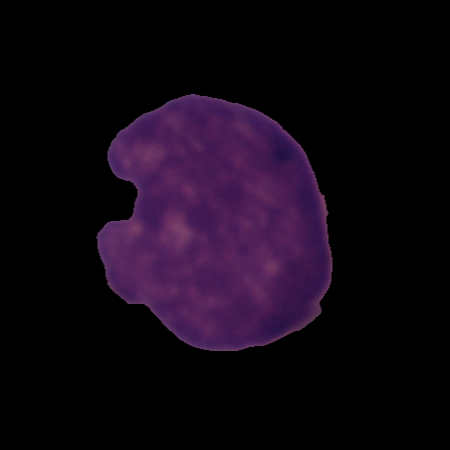
Label: cancer